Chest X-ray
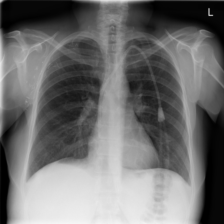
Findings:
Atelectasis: negative
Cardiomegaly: negative
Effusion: negative
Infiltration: negative
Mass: negative
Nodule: negative
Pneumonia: negative
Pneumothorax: negative
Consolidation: negative
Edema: negative
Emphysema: negative
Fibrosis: negative
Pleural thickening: negative
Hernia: negative